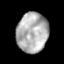
Tissue: prostate
Cell type: T cells
Senescence score: 0.2722
Nuclear area (px): 1220
Mean DAPI intensity: 176.025